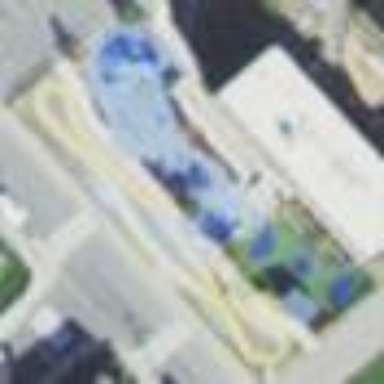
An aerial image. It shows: Playground area for leisure activities on the land.